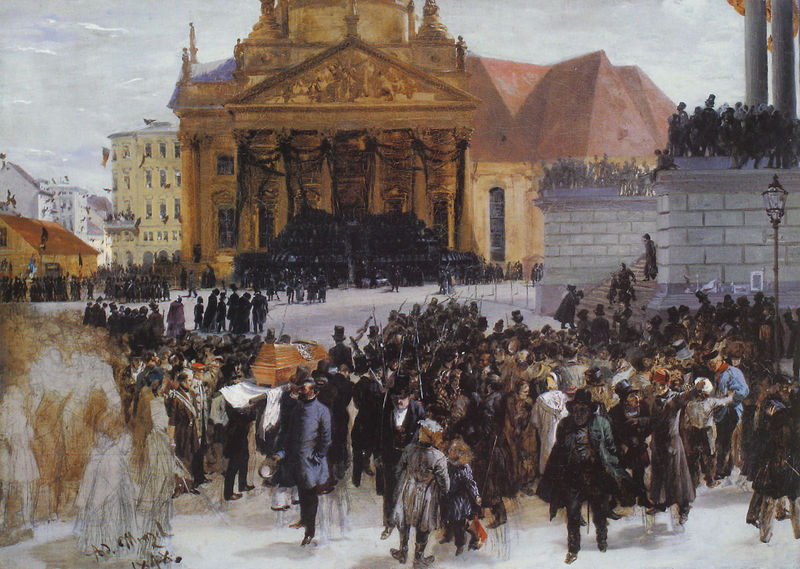
Titel: Aufbahrung der Märzgefallenen
Künstler: Adolph Menzel
Institution: Hamburg, Kunsthalle
Schlagwörter: blau, gemälde, himmel, frauen, menschen, bunt, laterne, männer, schwarz, strasse, säulen, zeichnung, dach, gebäude, haus, rot, masse, menge, versammlung, zylinder, trauer, öl, kirche, klassizismus, theater, kinder, mauer, platz, ölgemälde, treppe, soldaten, berlin, antike, dom, bürger, menschenmenge, unvollendet, beerdigung, begräbnis, sarg, neuzeit, trauerkleidung, teine, trauerfeier, trauerzug, leichenzug, tempe, säuleen, fugens, trauerfest